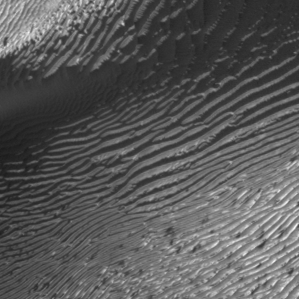
Label: frost